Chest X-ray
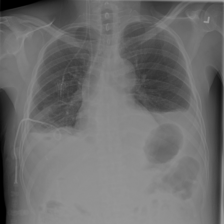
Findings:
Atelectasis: negative
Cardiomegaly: negative
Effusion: negative
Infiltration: negative
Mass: negative
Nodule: negative
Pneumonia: negative
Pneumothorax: negative
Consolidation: negative
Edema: negative
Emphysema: negative
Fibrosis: negative
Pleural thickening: negative
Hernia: negative